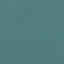
Land use / land cover class: SeaLake